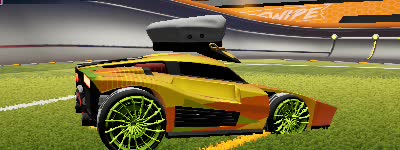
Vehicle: breakout